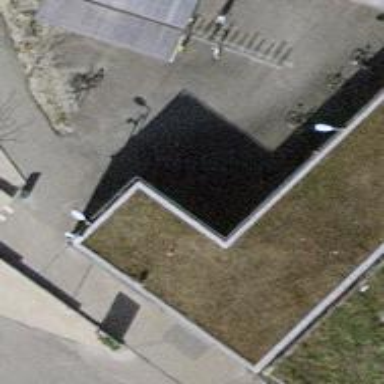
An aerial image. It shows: Bicycle parking area with wall loops.